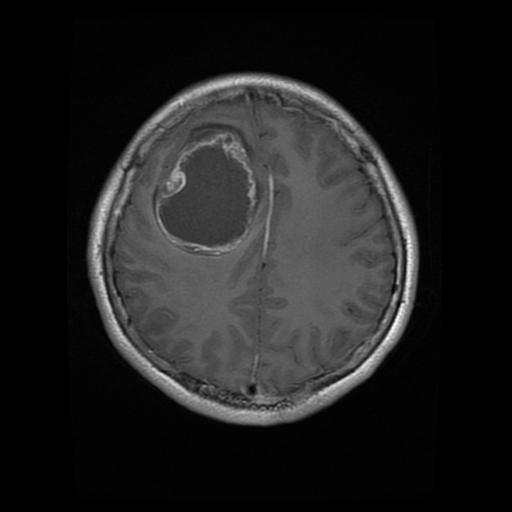
Label: glioma